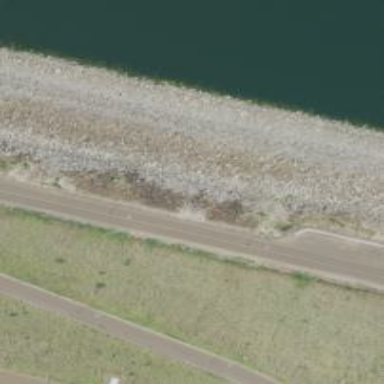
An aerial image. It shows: Dam across waterway.